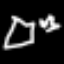
Label: airplane